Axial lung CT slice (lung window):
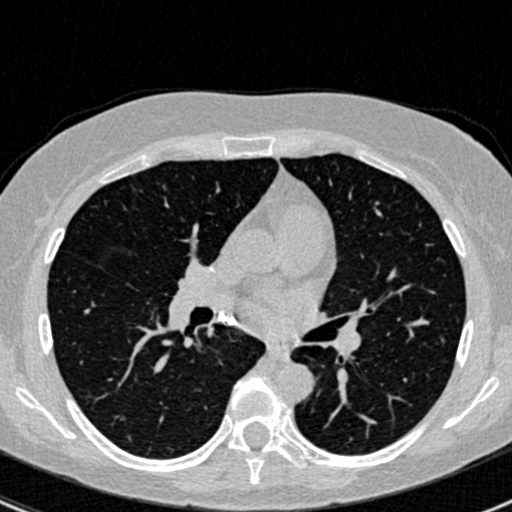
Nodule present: no